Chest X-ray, PA view. Patient: 63 years old, sex M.
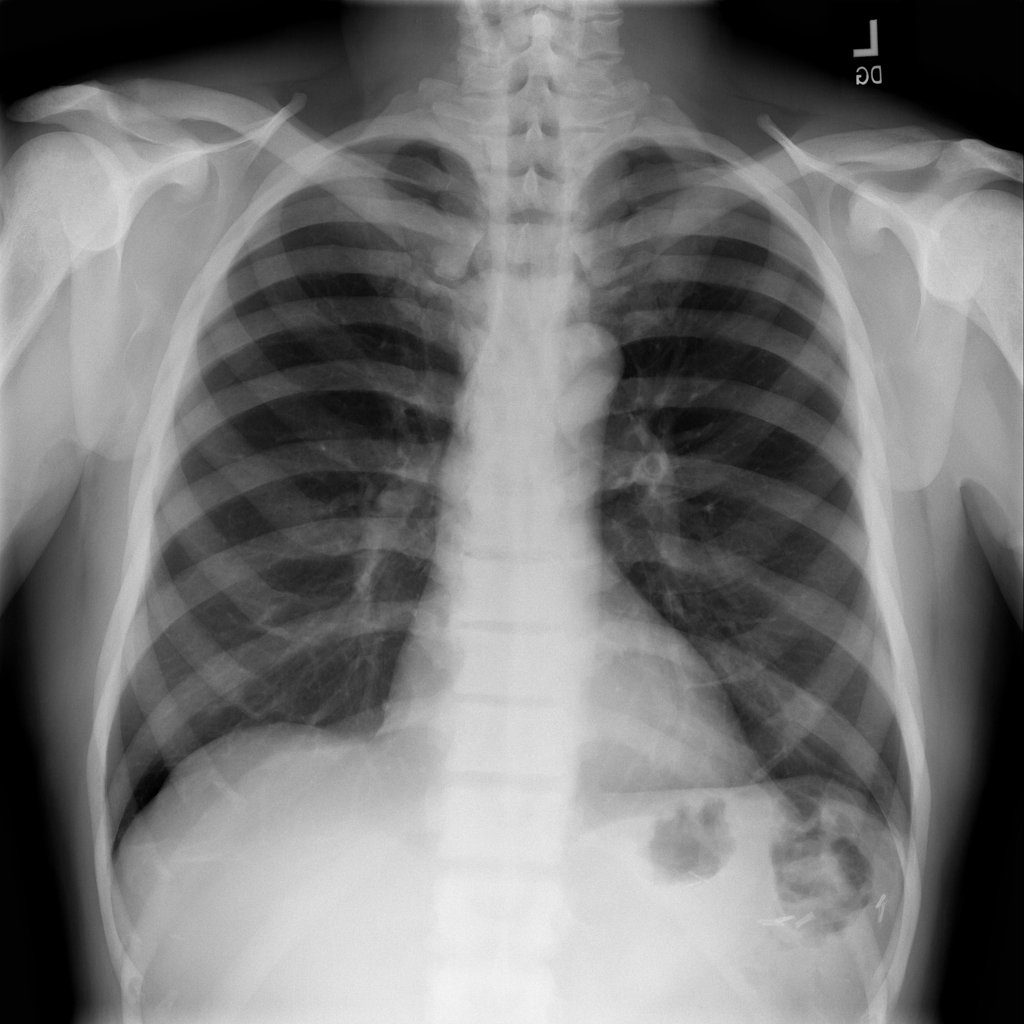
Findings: No Finding